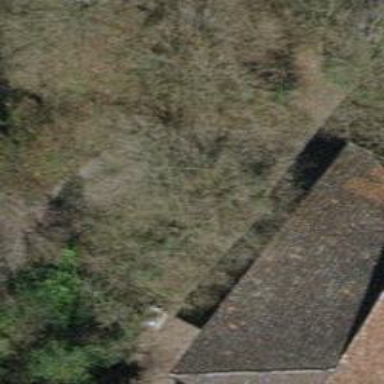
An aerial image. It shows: Driveway with surface made of sett.